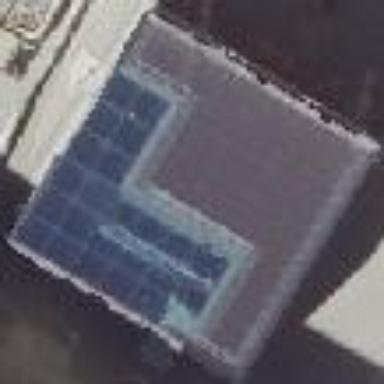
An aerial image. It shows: Retail building with skillion roof shape.